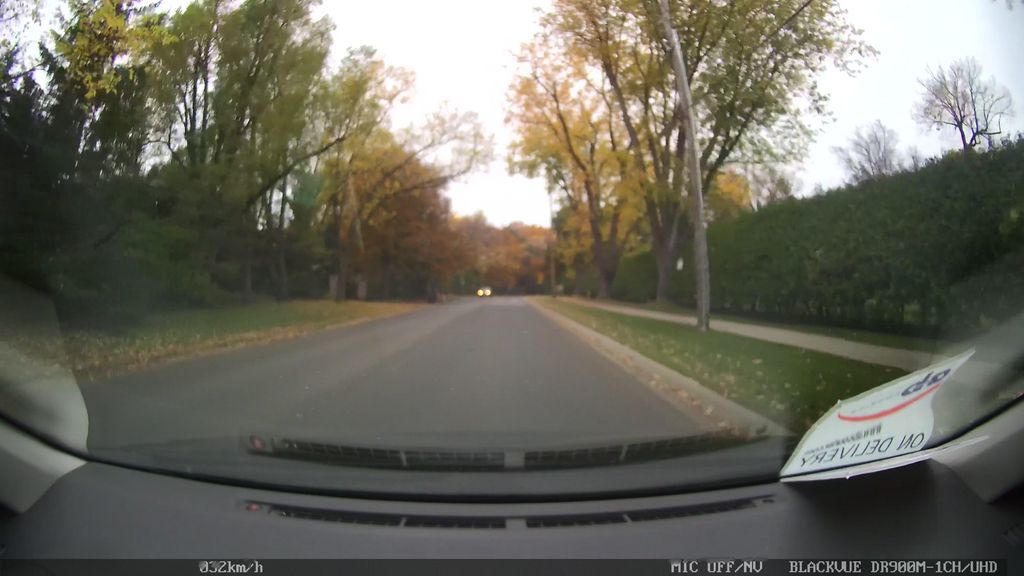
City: toronto